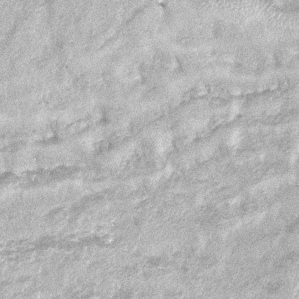
Label: frost